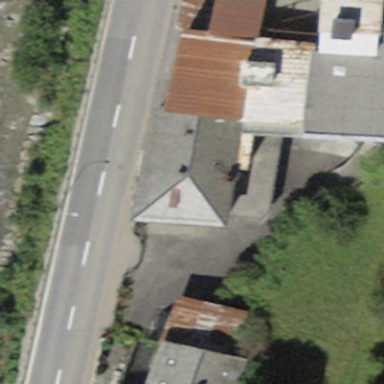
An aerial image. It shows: Manufacturing building.